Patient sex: M
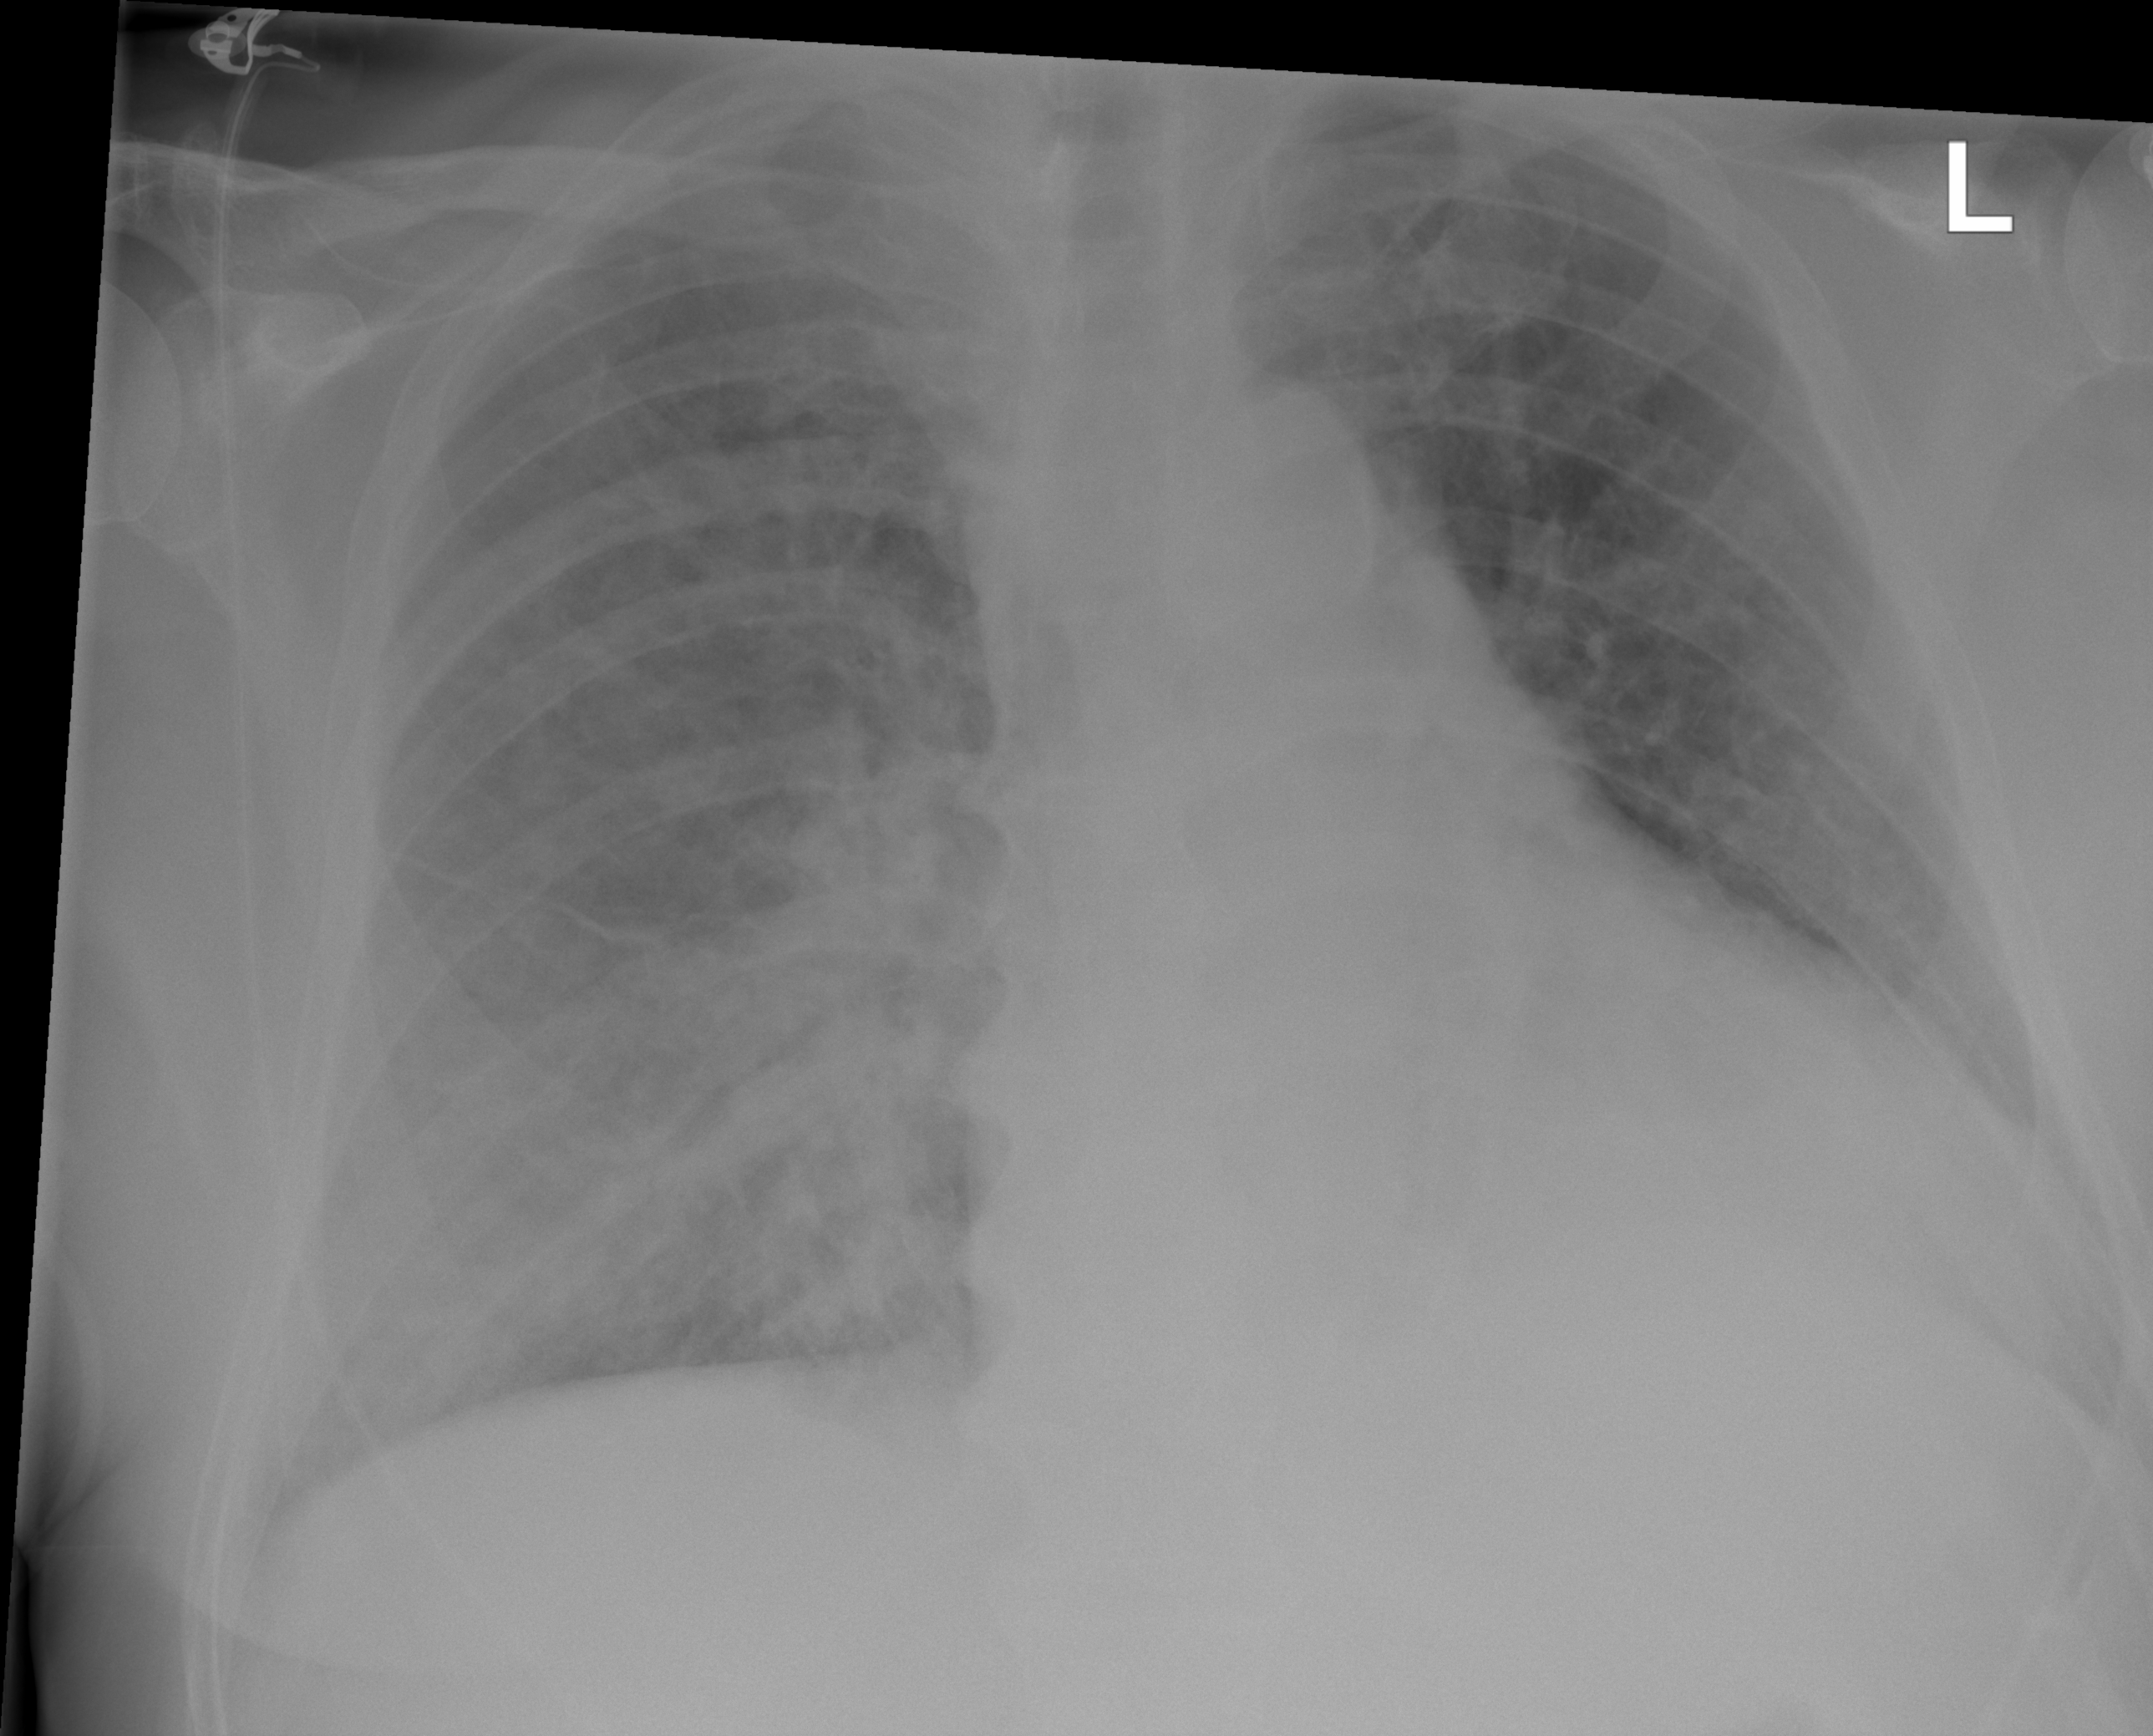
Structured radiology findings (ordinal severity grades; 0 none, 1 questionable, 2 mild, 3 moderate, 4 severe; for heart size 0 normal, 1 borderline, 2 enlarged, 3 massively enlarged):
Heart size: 1
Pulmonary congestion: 2
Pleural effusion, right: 0
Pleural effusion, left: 0
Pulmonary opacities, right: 3
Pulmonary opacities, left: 2
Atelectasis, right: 2
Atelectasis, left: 0